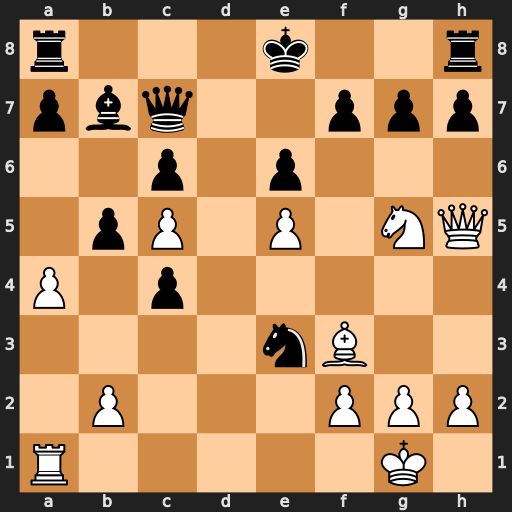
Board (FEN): r3k2r/pbq2ppp/2p1p3/1pP1P1NQ/P1p5/4nB2/1P3PPP/R5K1
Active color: w
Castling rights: kq
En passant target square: -
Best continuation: Nxe6 Qe7 Nxg7+ Kf8 Qh6